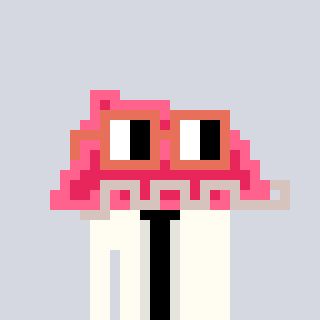
a pixel art character with square orange glasses, a retainer-shaped head and a grayscale-colored body on a cool background